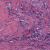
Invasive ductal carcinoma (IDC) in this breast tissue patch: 1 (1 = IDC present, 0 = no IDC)